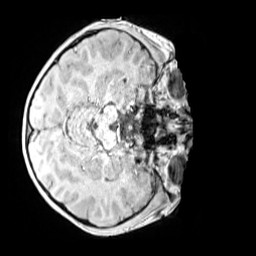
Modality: MP2RAGE
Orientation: axial
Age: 9
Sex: male
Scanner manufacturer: siemens
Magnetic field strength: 3 T
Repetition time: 4 s
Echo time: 0.00299 s